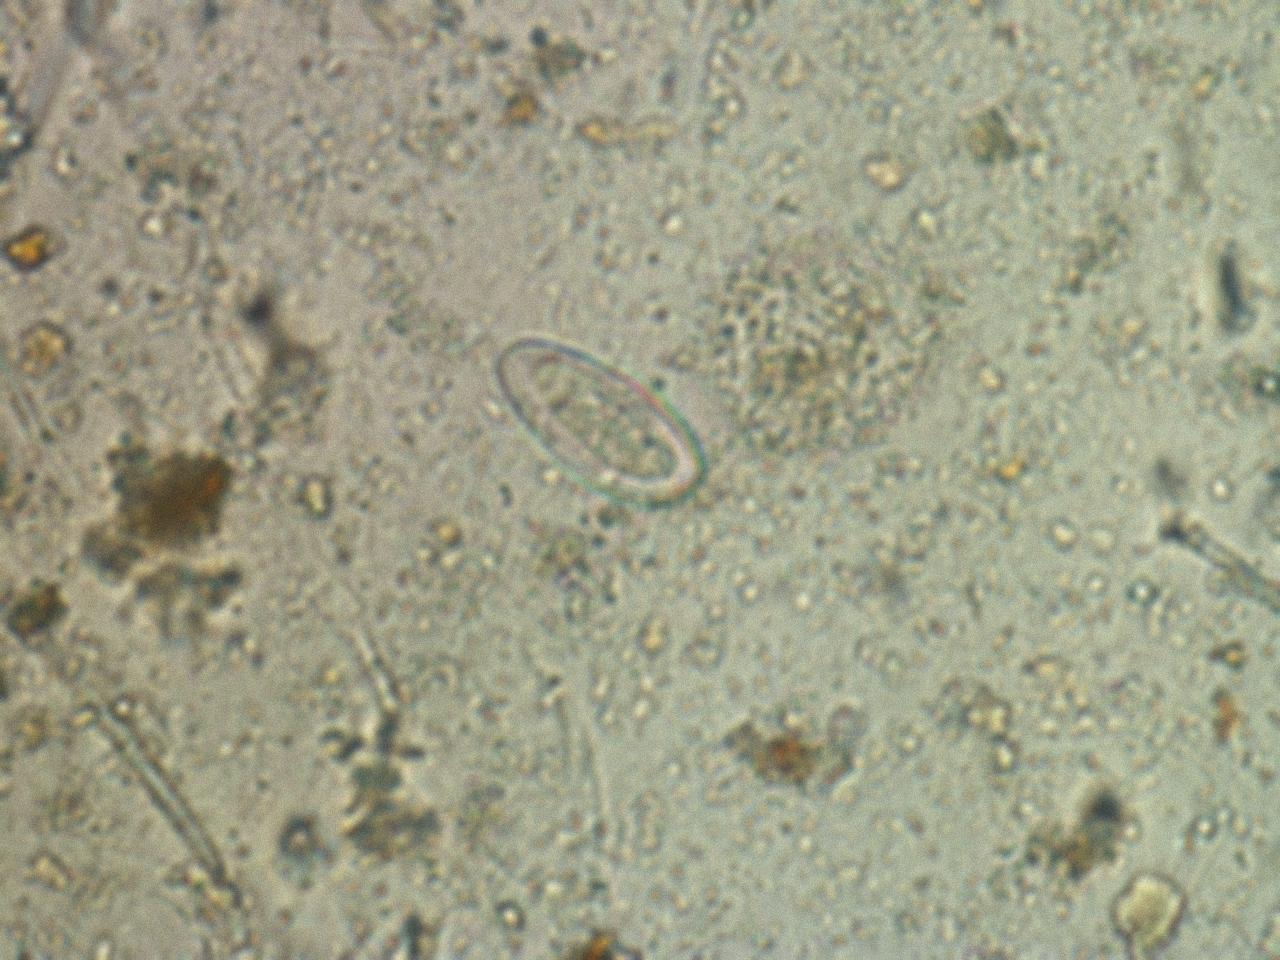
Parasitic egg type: Enterobius vermicularis